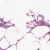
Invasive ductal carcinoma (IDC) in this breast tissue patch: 0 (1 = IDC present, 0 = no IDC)